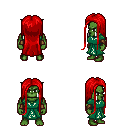
a pixel art fantasy rpg character, male body template, orc, green skin, sash dress, teal pants, red extra-long hairstyle, cloth bracers, four views (front, back, left, right), 2x2 character sprite sheet, small pixel art, hard edges, no anti-aliasing